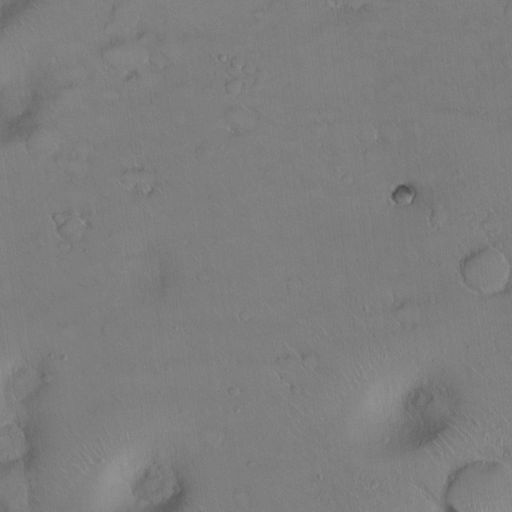
Classes present: Background, Cone